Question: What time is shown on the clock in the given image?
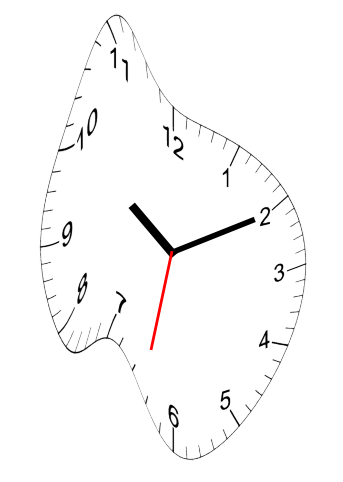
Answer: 10:10:32